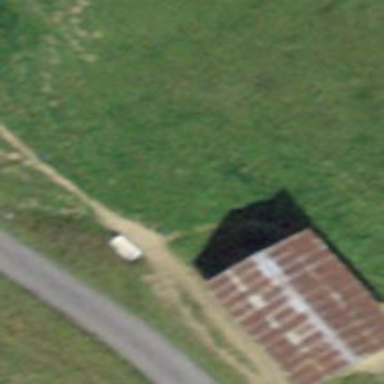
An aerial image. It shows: Rural barn.